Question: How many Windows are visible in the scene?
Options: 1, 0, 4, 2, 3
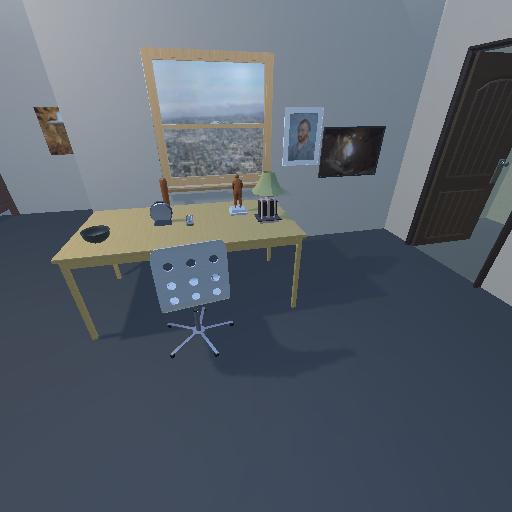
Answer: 1